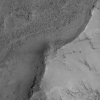
Atmospheric dust classification: not_dusty